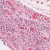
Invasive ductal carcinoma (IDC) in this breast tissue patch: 1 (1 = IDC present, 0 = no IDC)